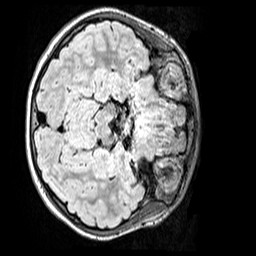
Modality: FLAIR
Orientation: axial
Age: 10
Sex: female
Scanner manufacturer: siemens
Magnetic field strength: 3 T
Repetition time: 5 s
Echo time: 0.388 s